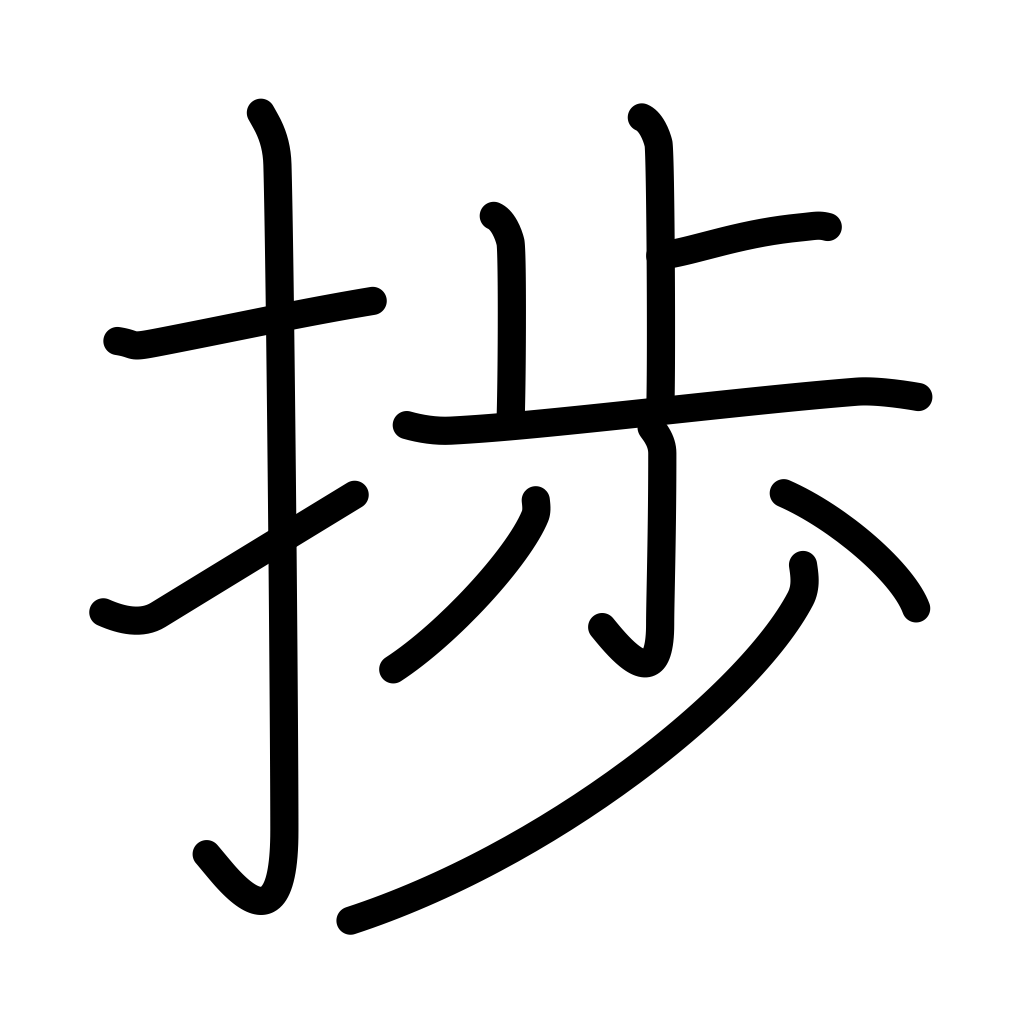
Meaning: make progress